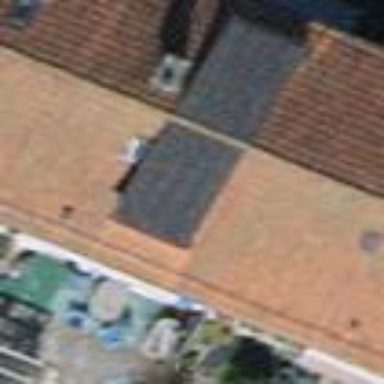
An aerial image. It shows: Building with tiled roof.